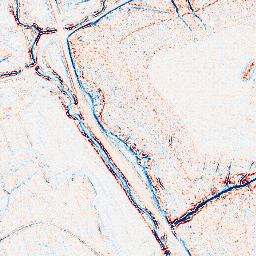
Category: edge_preserving
Decomposition family: bilateral
Decomposition parameters: d: 5
sigma_color: 25
sigma_space: 150
Upsampling method: sinc_blackman
Upsampling parameters: scale: 2
kernel_size: 4
Upsampling scale: 2